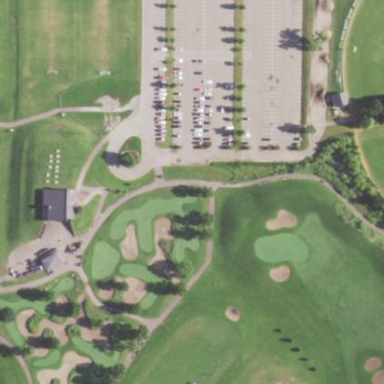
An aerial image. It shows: Area of rough grass used for golf.